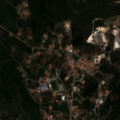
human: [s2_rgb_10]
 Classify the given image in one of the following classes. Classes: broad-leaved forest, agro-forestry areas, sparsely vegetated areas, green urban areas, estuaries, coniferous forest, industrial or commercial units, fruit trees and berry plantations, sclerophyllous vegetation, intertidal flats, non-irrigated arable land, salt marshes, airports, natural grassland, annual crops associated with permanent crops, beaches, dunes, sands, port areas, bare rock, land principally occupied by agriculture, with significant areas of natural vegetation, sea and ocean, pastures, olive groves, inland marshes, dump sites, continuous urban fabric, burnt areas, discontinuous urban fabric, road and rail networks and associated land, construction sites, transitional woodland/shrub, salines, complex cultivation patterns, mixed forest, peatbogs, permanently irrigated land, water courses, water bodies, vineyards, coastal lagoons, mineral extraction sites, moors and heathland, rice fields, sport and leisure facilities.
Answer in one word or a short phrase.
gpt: discontinuous urban fabric, sclerophyllous vegetation, transitional woodland/shrub